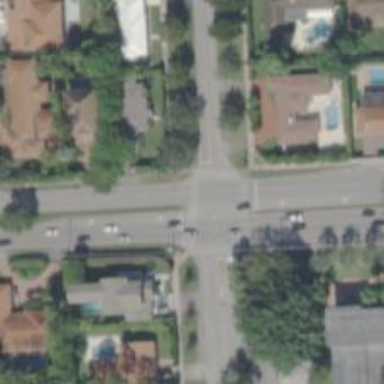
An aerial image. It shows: Marked crossing on the road.